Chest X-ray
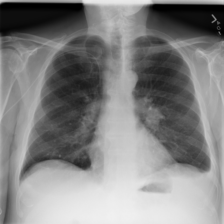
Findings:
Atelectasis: negative
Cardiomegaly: negative
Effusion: negative
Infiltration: negative
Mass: positive
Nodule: negative
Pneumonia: negative
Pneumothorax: negative
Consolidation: negative
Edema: negative
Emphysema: negative
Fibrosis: negative
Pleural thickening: negative
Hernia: negative